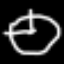
Label: clock